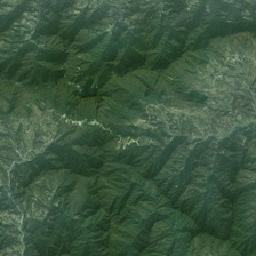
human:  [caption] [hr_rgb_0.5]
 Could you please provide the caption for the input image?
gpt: The green mountains are divided into areas by the veins

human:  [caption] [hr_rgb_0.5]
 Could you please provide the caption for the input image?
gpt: The green mountains are divided into areas by the veins

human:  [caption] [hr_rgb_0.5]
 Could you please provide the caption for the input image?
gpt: The green mountains are divided into areas by the veins

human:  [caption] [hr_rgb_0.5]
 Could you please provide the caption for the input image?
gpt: The green mountains are divided into areas by the veins

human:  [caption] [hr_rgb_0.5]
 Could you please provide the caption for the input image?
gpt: The green mountains are divided into areas by the veins